Question: When the map is loading the location, e.g. waiting for geolocation access, the search box renders on the edge of the map like this

Anyone know any tricks to stop this ? Either don't show the box at all, or put the box in the map where it should be.
As for code, even the Google example suffers from this problem: <URL>
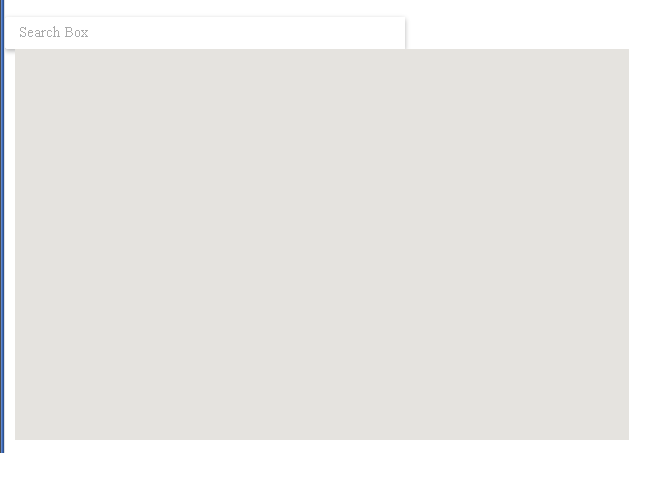
Answer: What is happening is that the '<input>' element is part of the HTML markup, and is visible on the page also before google maps has finished initalization. It is not an error or even unexpected behavior. You have two options :
) set the '<input>' box 'visibility' to hidden :
'''
<input id="pac-input" class="controls" type="text"
placeholder="Enter a location" style="visibility:hidden;">
'''
and show the box as the last thing in 'initialize()'
'''
google.maps.event.addListener(map, 'idle', function() {
input.style.visibility='visible';
});
'''
see fiddle -> <URL>
) create the input box by code. Remove the '<input>' markup and replace
'''
var input = /** @type {HTMLInputElement} */(
document.getElementById('pac-input'));
'''
in 'initialize()' with
'''
var input = document.createElement('input');
input.id="pac-input";
input.className="controls";
input.type="text";
input.placeholder="Enter a location";
'''
see fiddle -> <URL>
The code examples is based on the google places example you are refering to in the question.